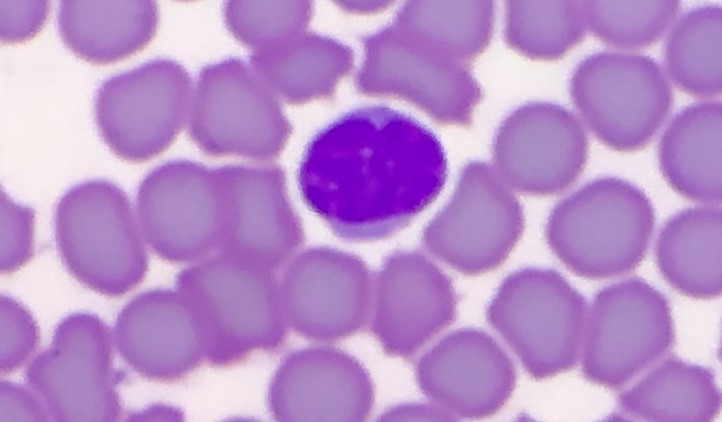
White blood cell type: Lymphocyte